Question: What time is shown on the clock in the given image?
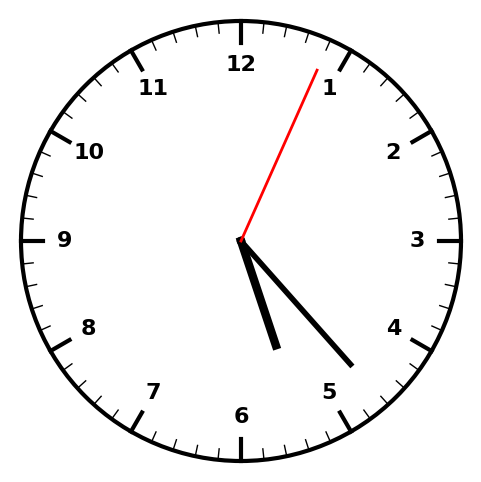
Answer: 05:23:04